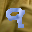
Label: 9